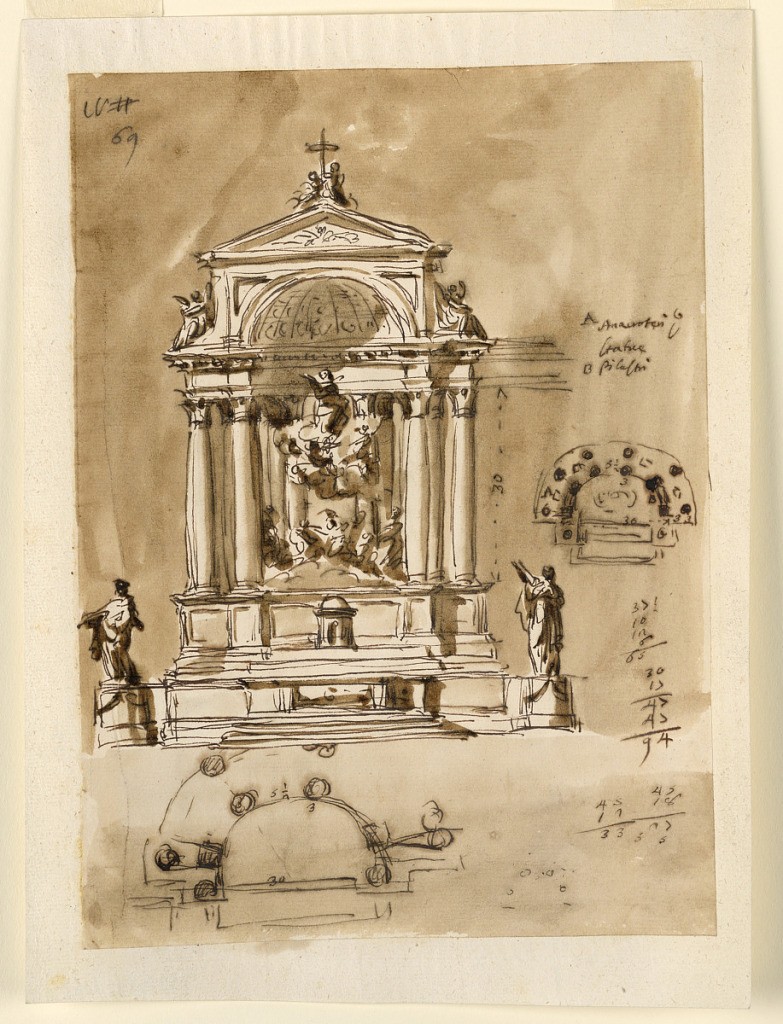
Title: Design for an altar
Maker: Giuseppe Barberi, Italian, 1746–1809
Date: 1746-1809
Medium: Pen and brown ink, brush and brown wash on lined off-white laid paper
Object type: Drawing
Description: Shown are the elevation, an unfinished plan, a finished plan in a smaller scale. The mensa stands in front of a dado which ends laterally with two round pedestals with statues. In front of the dado of the retable stands the tabernacle in the centere. The retable has a half-circular shape formed by a double colonnade. It has on top a conch and a triangular pediment. On top a cross between two angels. The Ascension of the Virgin is represented by sculputred figures. Measurements are indicated beside the elevation and in the plans. Colored background.